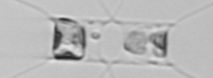
Label: Chaetoceros